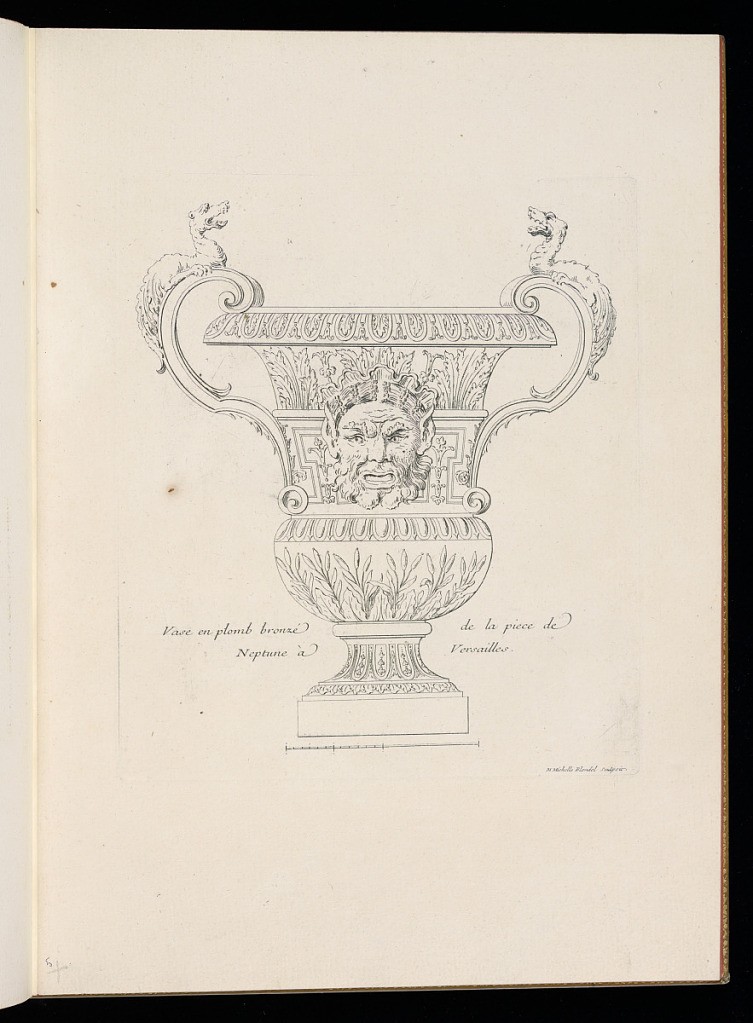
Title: Vase en plomb bronzé de la piece de Neptune à Versailles
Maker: Marie Michelle Blondel, French, active mid 18th century
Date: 1744–56
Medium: Etching on laid paper
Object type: Print
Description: Design for a vase from Neptune's Fountain at Versailles. The body is decorated with foliage, acanthus leaf and gadroon friezes and ornament. There is a central open-mouthed mascaron with a shell motif around his head. The handles feature dragon-like creatures. The description is lettered on either side of the foot, with a scale below. The plate is signed.